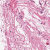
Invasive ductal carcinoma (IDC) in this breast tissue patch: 0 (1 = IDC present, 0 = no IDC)